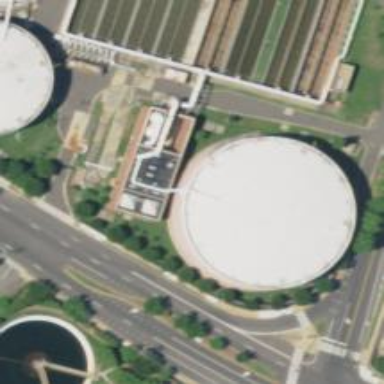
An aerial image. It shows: Building with storage tank.